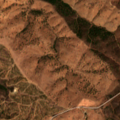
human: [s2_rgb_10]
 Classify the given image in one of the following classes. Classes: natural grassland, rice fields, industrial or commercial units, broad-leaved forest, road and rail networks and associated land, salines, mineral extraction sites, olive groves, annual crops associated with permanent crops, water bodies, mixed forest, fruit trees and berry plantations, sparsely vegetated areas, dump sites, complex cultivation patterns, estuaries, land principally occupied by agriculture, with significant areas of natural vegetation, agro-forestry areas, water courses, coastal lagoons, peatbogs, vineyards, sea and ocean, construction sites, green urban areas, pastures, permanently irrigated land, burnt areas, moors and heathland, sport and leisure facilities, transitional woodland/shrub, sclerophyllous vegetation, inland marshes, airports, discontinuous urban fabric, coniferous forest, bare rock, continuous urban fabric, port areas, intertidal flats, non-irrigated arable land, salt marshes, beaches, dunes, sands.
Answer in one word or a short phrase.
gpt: agro-forestry areas, broad-leaved forest, transitional woodland/shrub